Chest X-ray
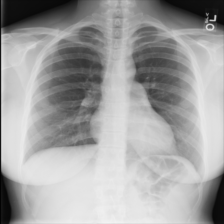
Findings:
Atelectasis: negative
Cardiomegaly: negative
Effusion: negative
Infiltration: negative
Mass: negative
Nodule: negative
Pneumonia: negative
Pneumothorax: negative
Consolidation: negative
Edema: negative
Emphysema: negative
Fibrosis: negative
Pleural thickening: negative
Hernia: negative